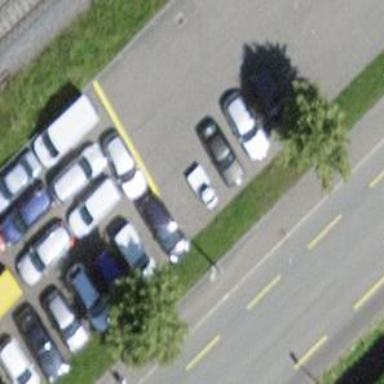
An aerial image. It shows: Road serving as parking aisle.